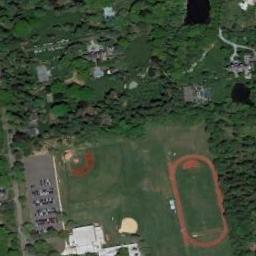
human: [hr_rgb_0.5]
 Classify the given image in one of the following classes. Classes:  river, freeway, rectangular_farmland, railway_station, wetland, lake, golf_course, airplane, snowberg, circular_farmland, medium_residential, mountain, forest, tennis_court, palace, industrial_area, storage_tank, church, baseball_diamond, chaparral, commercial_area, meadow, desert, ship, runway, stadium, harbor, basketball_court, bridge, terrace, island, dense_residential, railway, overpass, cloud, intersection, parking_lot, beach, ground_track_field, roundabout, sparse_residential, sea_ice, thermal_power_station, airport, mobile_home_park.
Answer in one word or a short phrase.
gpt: ground_track_field